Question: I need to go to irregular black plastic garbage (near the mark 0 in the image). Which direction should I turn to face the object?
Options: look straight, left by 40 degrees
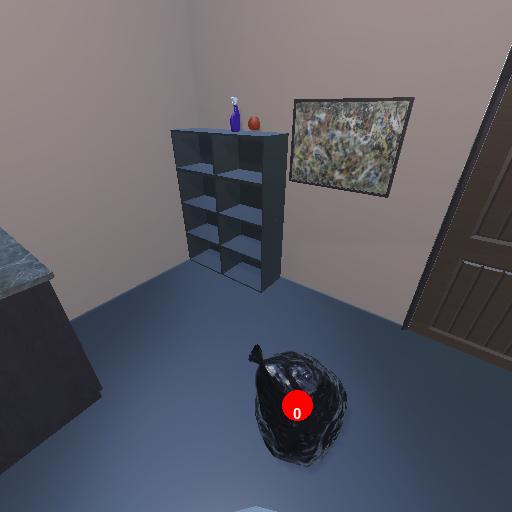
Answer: look straight